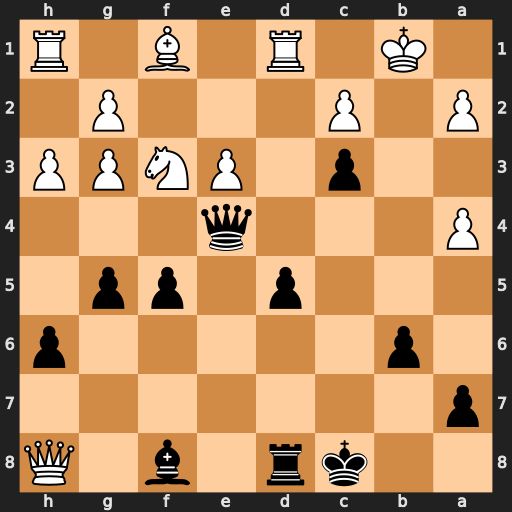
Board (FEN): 2kr1b1Q/p7/1p5p/3p1pp1/P3q3/2p1PNPP/P1P3P1/1K1R1B1R
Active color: b
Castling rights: -
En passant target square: -
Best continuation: Qb4+ Ka1 Qb2#